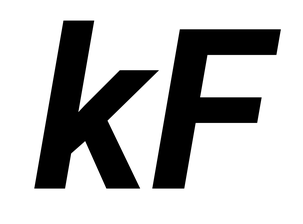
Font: Roboto-Italic_Bold_Italic